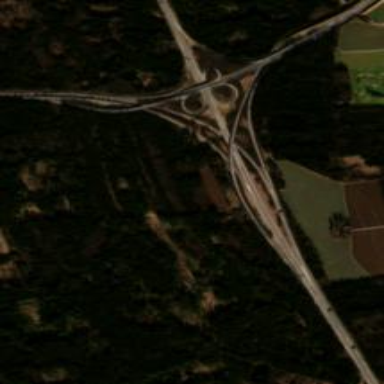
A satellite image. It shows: Interchange on the motorroad.